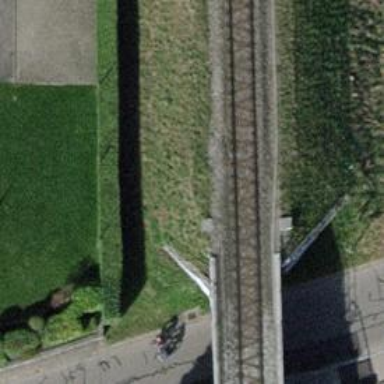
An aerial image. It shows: Railway bridge with electrified contact line. There is one track on the bridge.